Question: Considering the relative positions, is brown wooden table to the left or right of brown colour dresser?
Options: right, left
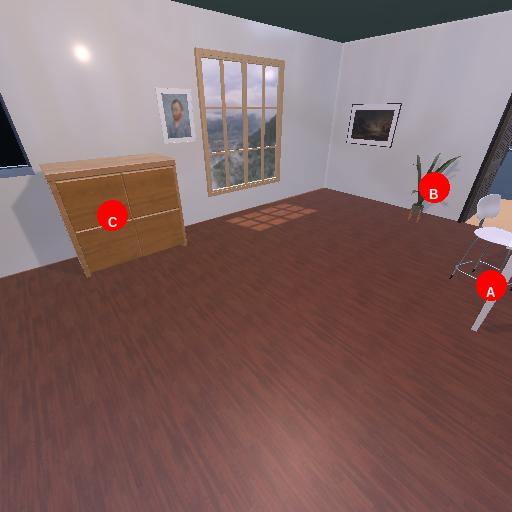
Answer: right